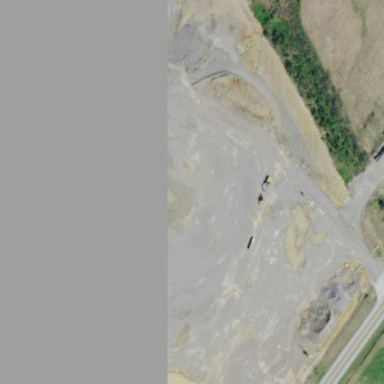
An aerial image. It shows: Brownfield area often used for aggregate resource.